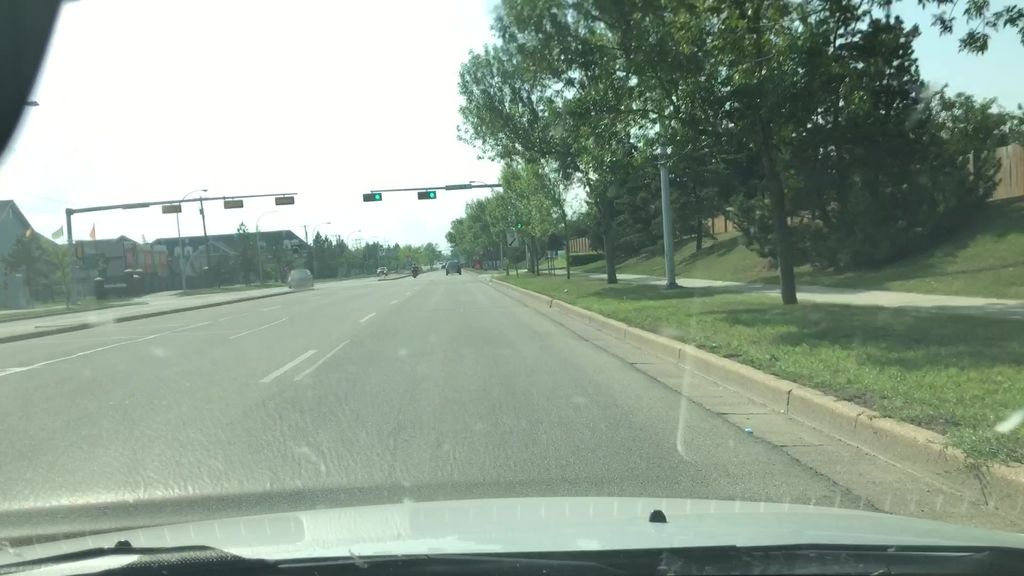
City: edmonton